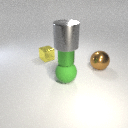
small green metal cylinder below large gray metal cylinder